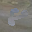
Label: 8